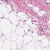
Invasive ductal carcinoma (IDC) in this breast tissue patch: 0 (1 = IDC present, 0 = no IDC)